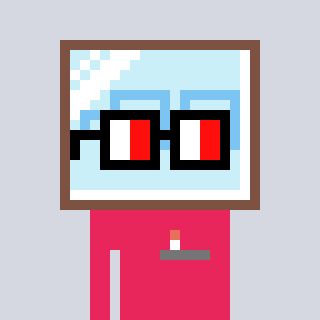
a pixel art character with square glasses with black frames and red eyes, a mirror-shaped head and a redpinkish-colored body on a cool background